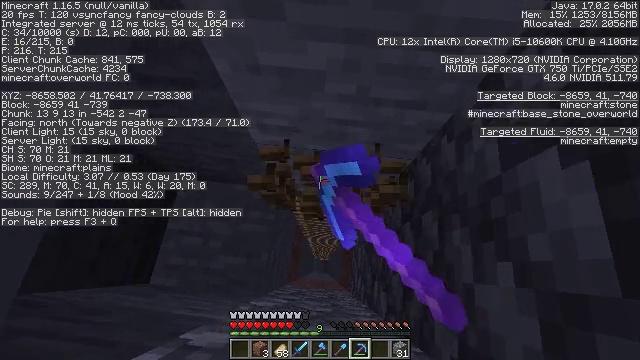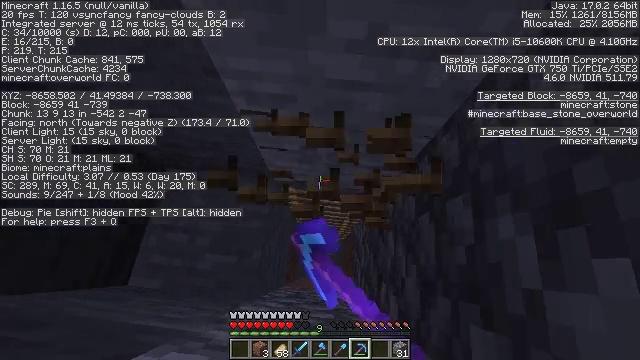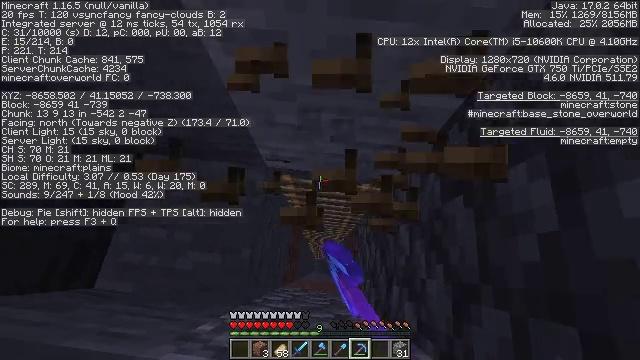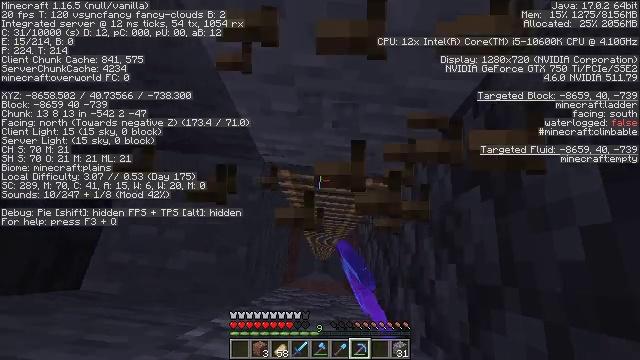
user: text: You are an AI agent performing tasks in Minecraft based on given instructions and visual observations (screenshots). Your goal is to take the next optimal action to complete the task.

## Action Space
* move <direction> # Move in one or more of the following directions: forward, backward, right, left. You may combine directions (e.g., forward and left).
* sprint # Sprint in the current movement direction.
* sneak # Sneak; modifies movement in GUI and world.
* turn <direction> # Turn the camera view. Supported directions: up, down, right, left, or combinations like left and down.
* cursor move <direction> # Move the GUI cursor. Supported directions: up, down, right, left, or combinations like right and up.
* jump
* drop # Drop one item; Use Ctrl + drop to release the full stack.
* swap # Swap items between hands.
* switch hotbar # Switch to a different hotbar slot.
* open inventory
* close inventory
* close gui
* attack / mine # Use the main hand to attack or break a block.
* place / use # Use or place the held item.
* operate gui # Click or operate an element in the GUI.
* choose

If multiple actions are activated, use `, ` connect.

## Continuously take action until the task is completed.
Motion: motion action
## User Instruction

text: Mine the ladder from the wall.
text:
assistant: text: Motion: attack / mine, jump
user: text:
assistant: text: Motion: attack / mine, jump
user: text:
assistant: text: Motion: attack / mine, jump
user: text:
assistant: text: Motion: attack / mine, jump